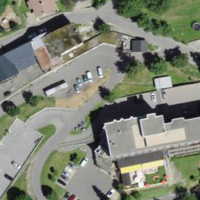
EUNIS habitat code: 54
Species observed at this site:
Pica pica
Corvus corone
Fringilla coelebs
Sedum acre
Strix aluco
Turdus merula